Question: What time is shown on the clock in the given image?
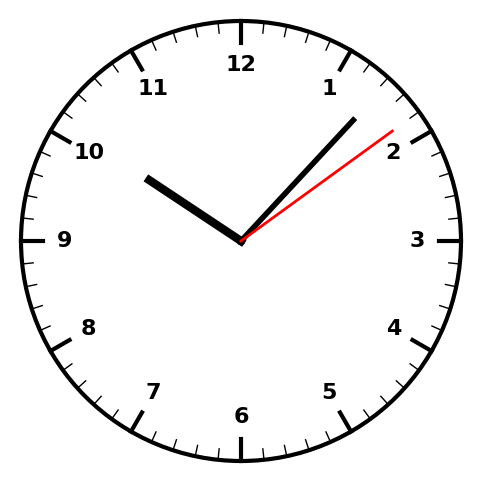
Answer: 10:07:09